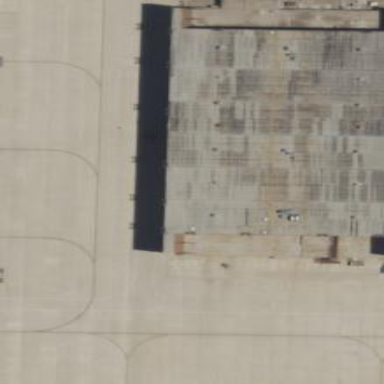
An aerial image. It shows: Hangar building.